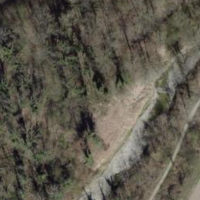
EUNIS habitat code: 41
Species observed at this site:
Impatiens parviflora